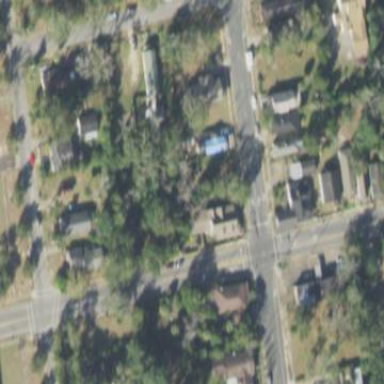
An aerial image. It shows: This residential area consists of single-family homes.